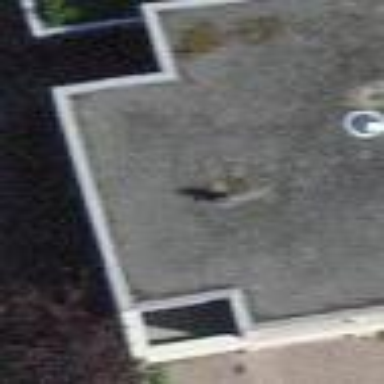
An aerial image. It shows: Terrace building.